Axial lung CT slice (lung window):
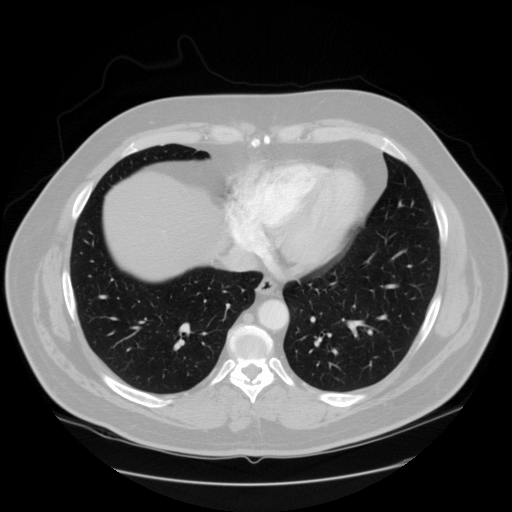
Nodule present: no